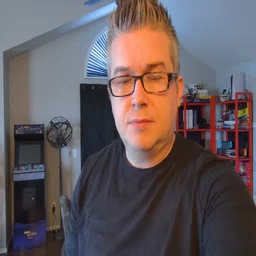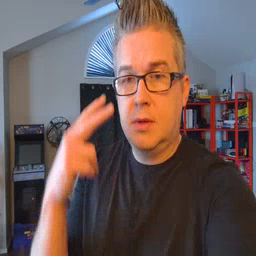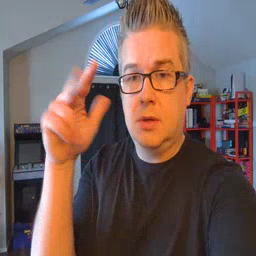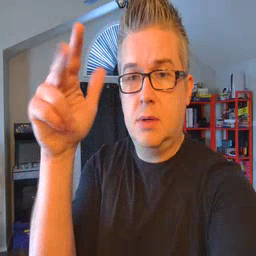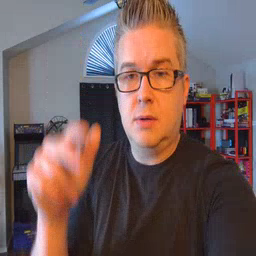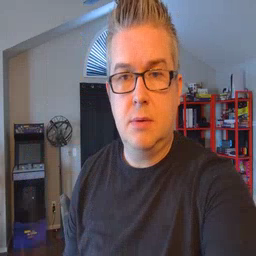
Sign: helicopter